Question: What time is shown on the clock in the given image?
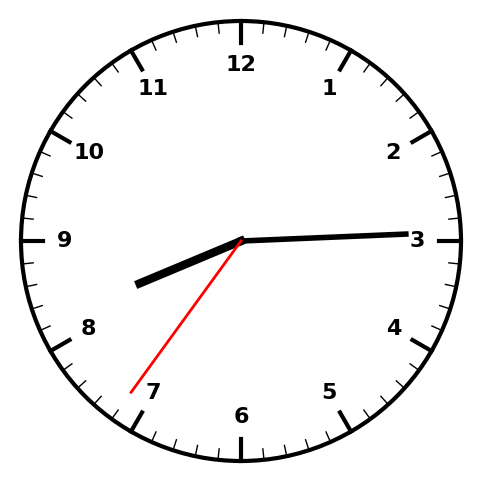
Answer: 08:14:36